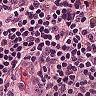
Metastatic tissue present: no